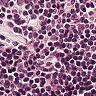
Metastatic tissue present: no